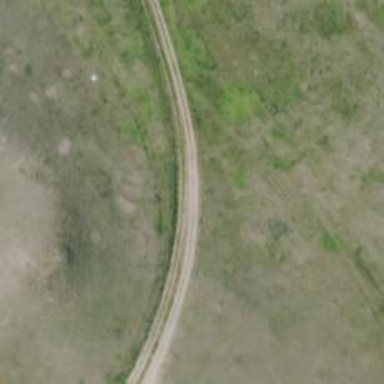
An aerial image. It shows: Track road with grade4 tracktype.